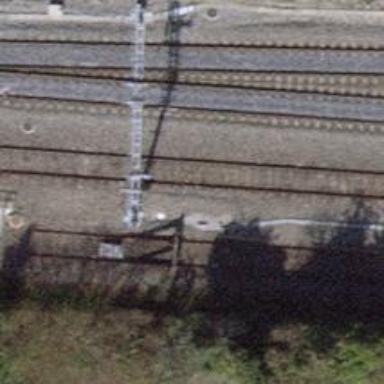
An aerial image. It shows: Railway buffer stop.